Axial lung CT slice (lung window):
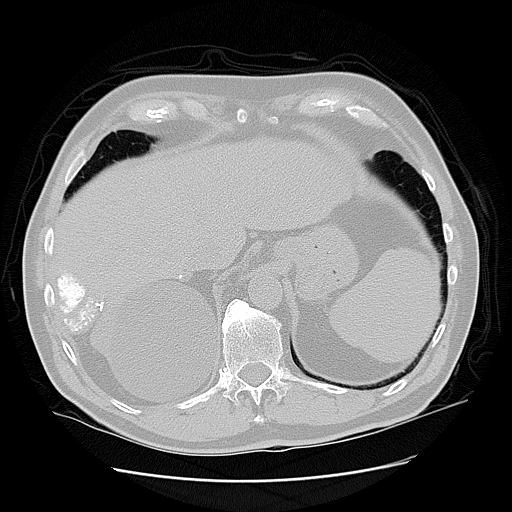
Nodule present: no